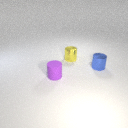
small yellow metal cylinder behind small purple rubber cylinder